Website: walmart
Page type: address-validator
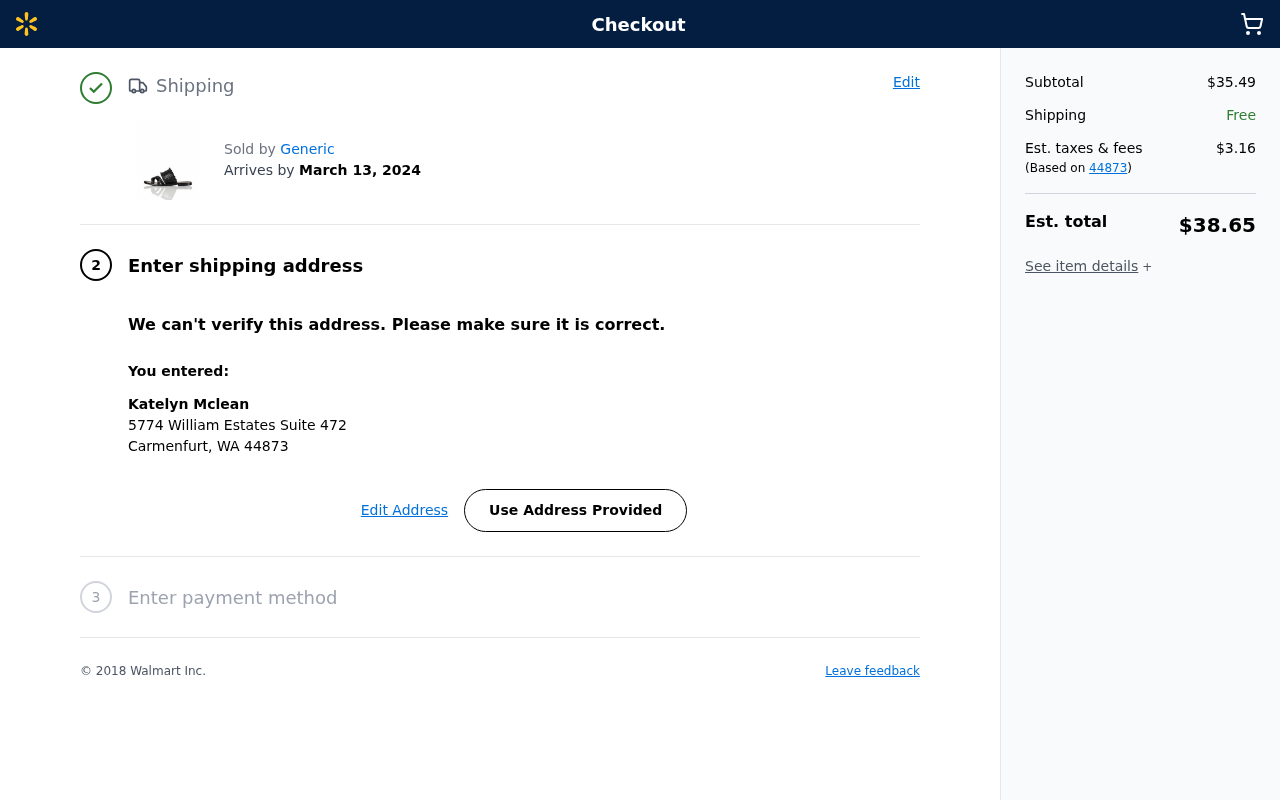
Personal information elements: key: PII_CITY_STATE_ZIP
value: Carmenfurt, WA 44873
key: PII_FULLNAME
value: Katelyn Mclean
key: PII_POSTCODE
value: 44873
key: PII_STREET
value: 5774 William Estates Suite 472
Product elements: key: PRODUCT1_BRAND
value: Generic
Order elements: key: ORDER_DELIVERY_DATE
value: March 13, 2024
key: ORDER_SUBTOTAL
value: $35.49
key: ORDER_SHIPPING_COST
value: Free
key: ORDER_TAX
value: $3.16
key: ORDER_TOTAL
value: $38.65